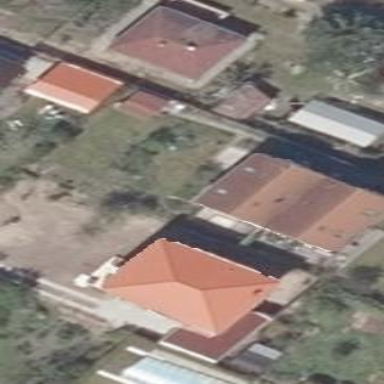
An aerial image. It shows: Detached building with gabled roof.